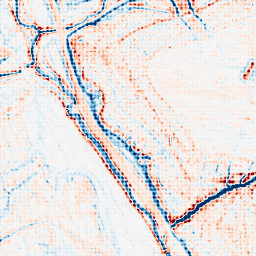
Category: edge_preserving
Decomposition family: anisotropic_diffusion
Decomposition parameters: iterations: 20
kappa: 30
gamma: 0.15
Upsampling method: sinc_blackman
Upsampling parameters: scale: 4
kernel_size: 4
Upsampling scale: 4